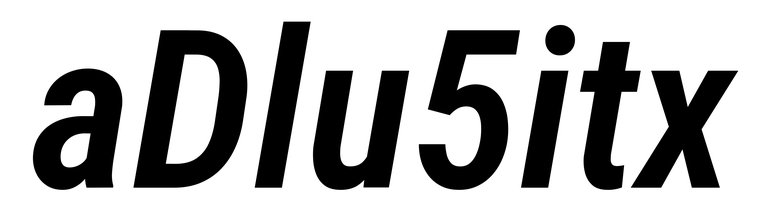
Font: Roboto-Italic_Condensed_SemiBold_Italic